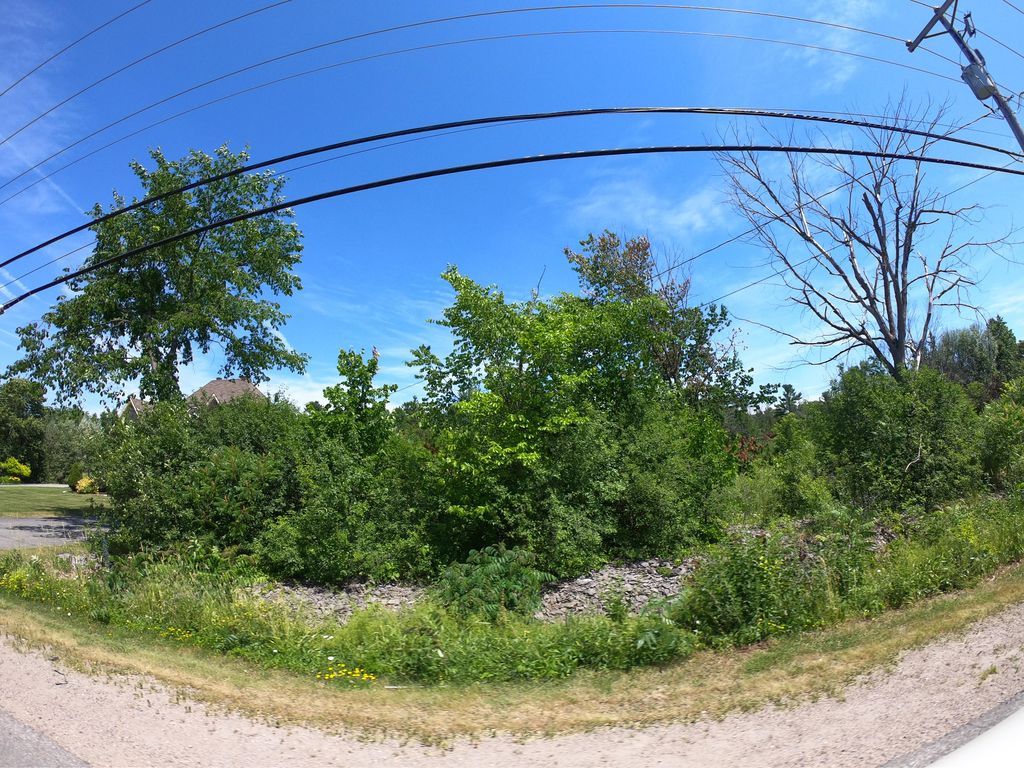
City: ottawa-gatineau